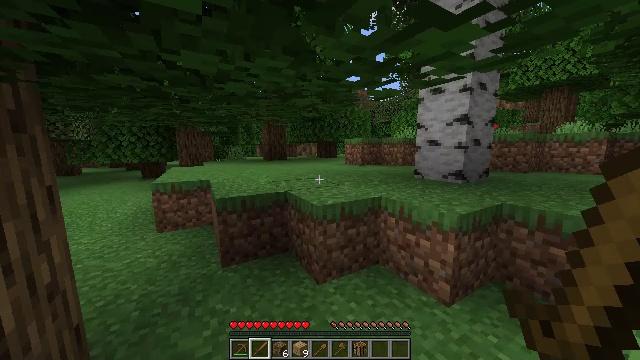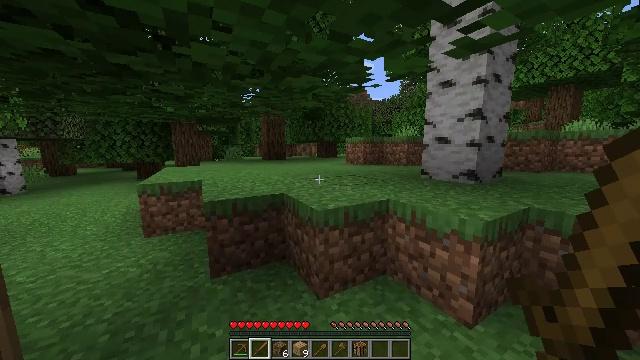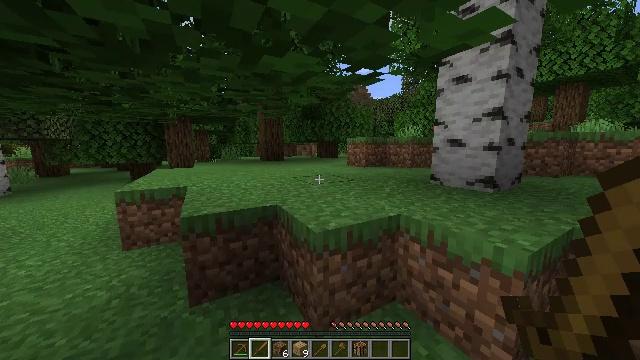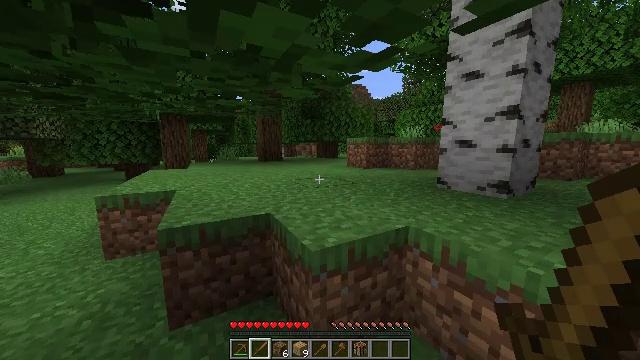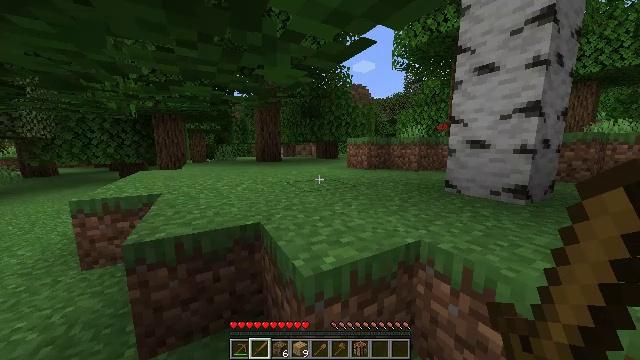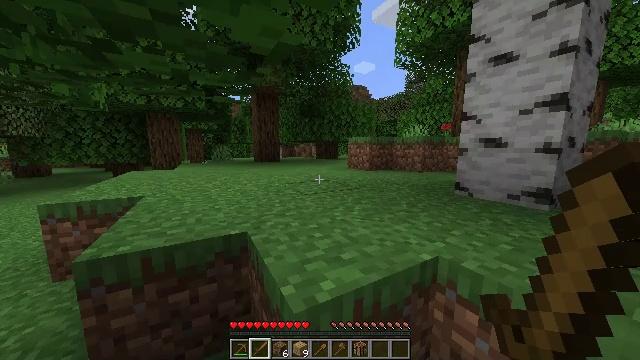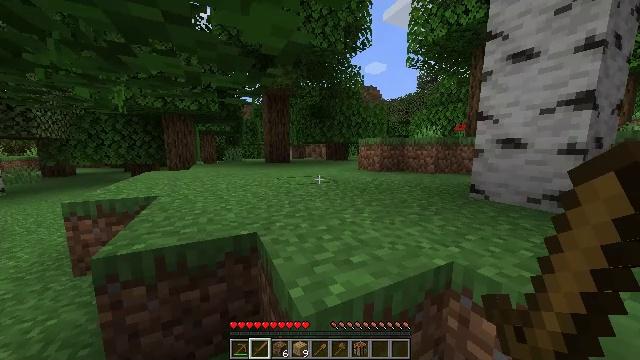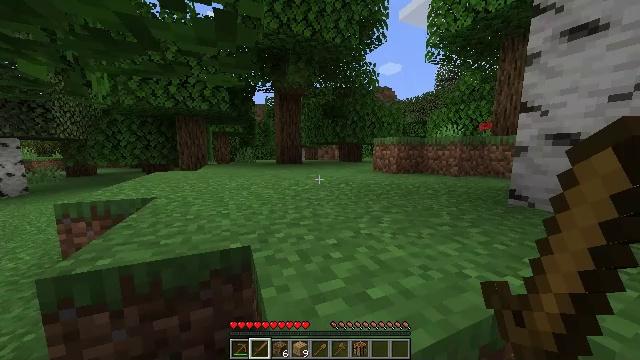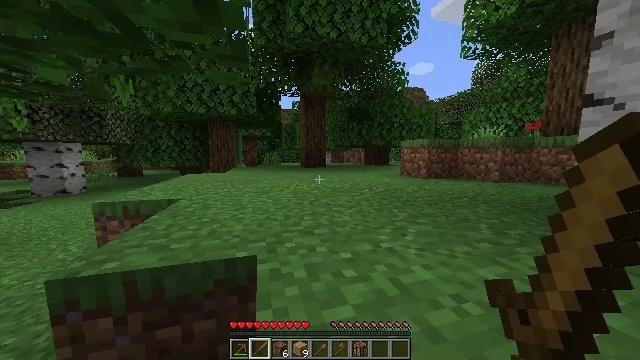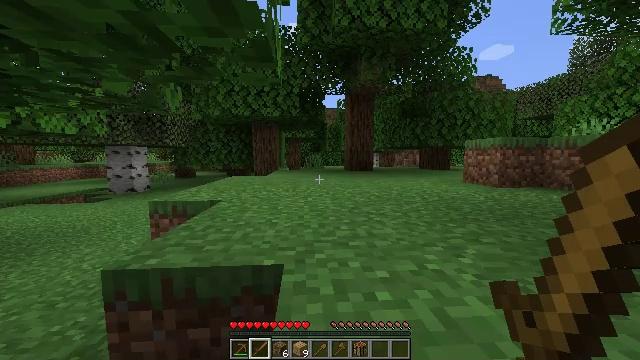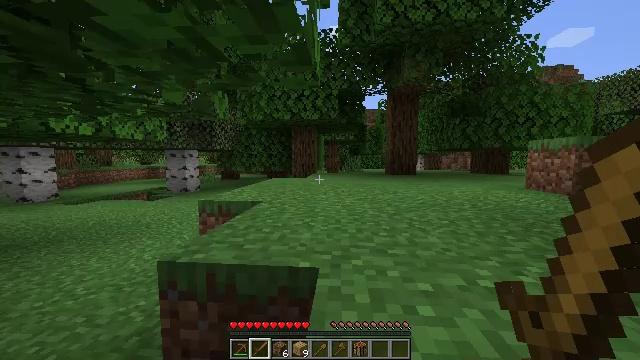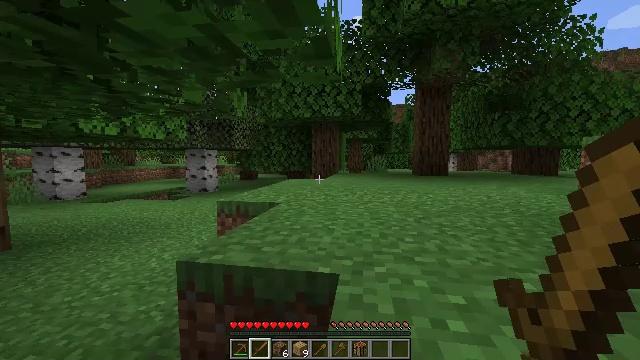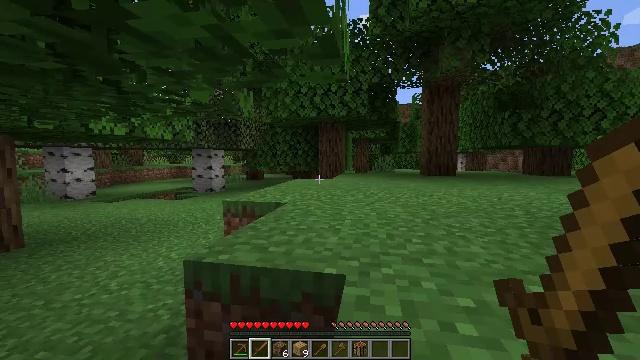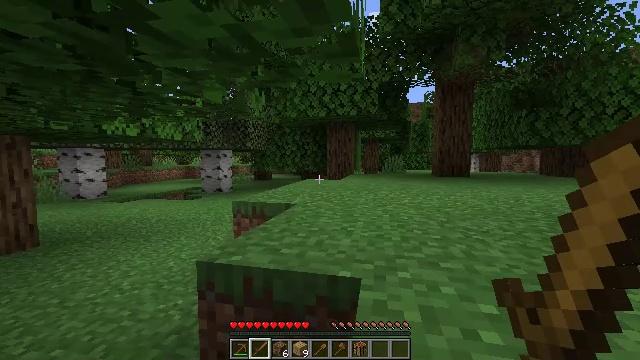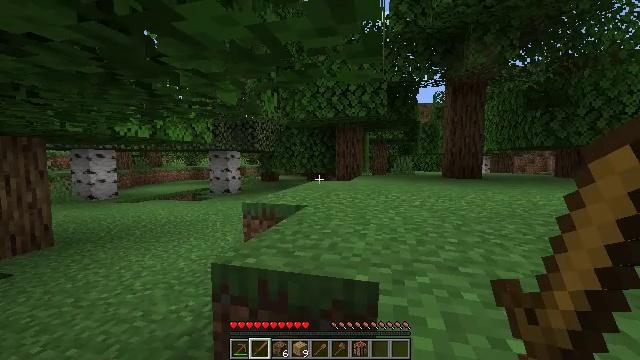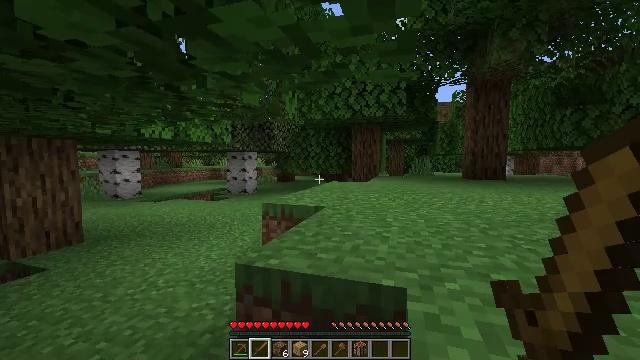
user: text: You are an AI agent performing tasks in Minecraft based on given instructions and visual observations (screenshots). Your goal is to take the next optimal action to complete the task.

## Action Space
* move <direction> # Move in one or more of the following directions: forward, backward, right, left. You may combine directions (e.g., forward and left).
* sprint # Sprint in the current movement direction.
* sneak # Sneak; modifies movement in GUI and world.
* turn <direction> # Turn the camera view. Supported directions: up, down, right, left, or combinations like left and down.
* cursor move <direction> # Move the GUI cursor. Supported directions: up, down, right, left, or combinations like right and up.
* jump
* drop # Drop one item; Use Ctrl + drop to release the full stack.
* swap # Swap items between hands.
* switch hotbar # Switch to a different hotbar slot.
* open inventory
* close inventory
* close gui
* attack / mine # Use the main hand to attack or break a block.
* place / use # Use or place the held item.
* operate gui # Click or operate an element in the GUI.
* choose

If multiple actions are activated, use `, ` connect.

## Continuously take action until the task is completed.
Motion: motion action
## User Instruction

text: Attack the ground to gather dirt.
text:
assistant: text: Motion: move forward, sprint
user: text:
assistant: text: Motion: move forward, sprint
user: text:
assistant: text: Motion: move forward, sprint
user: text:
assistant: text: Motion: move forward, sprint
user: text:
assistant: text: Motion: move forward, sprint
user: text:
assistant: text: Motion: move forward, sprint, turn left
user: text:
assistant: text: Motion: move forward, sprint, turn left
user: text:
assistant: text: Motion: move forward, sprint, turn left
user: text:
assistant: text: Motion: move forward, sprint, turn left and up
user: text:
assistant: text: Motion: move forward, sprint, turn left
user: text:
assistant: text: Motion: move forward, sprint, turn left
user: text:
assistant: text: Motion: move forward, sprint, turn left
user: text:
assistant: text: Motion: move forward, sprint, turn left
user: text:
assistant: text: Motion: move forward, sprint, turn left
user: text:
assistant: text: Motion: move forward, sprint, turn left
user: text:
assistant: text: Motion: move forward, sprint, turn left
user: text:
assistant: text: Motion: move forward, sprint, turn left
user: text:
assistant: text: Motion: move forward, sprint, turn left
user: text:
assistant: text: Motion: move forward, sprint, turn left
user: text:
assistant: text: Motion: move forward, sprint, turn left
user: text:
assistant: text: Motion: move forward, sprint, turn left
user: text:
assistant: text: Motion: move forward, sprint
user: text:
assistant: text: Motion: move forward, sprint
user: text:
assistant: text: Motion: move forward, sprint
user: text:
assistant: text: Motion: move forward, sprint
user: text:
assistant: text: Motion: move forward, sprint
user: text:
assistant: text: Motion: move forward, sprint
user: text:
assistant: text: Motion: move forward, sprint
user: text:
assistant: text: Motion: move forward, sprint
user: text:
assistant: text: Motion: move forward, sprint